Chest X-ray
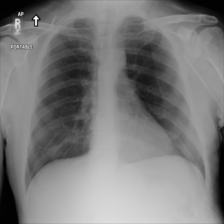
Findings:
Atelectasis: negative
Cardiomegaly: negative
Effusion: negative
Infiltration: negative
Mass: negative
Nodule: negative
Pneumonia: negative
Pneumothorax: negative
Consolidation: negative
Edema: negative
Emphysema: negative
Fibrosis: negative
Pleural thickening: negative
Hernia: negative